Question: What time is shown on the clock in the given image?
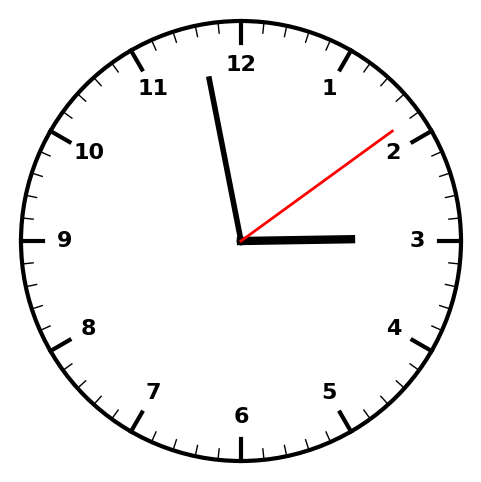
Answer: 02:58:09